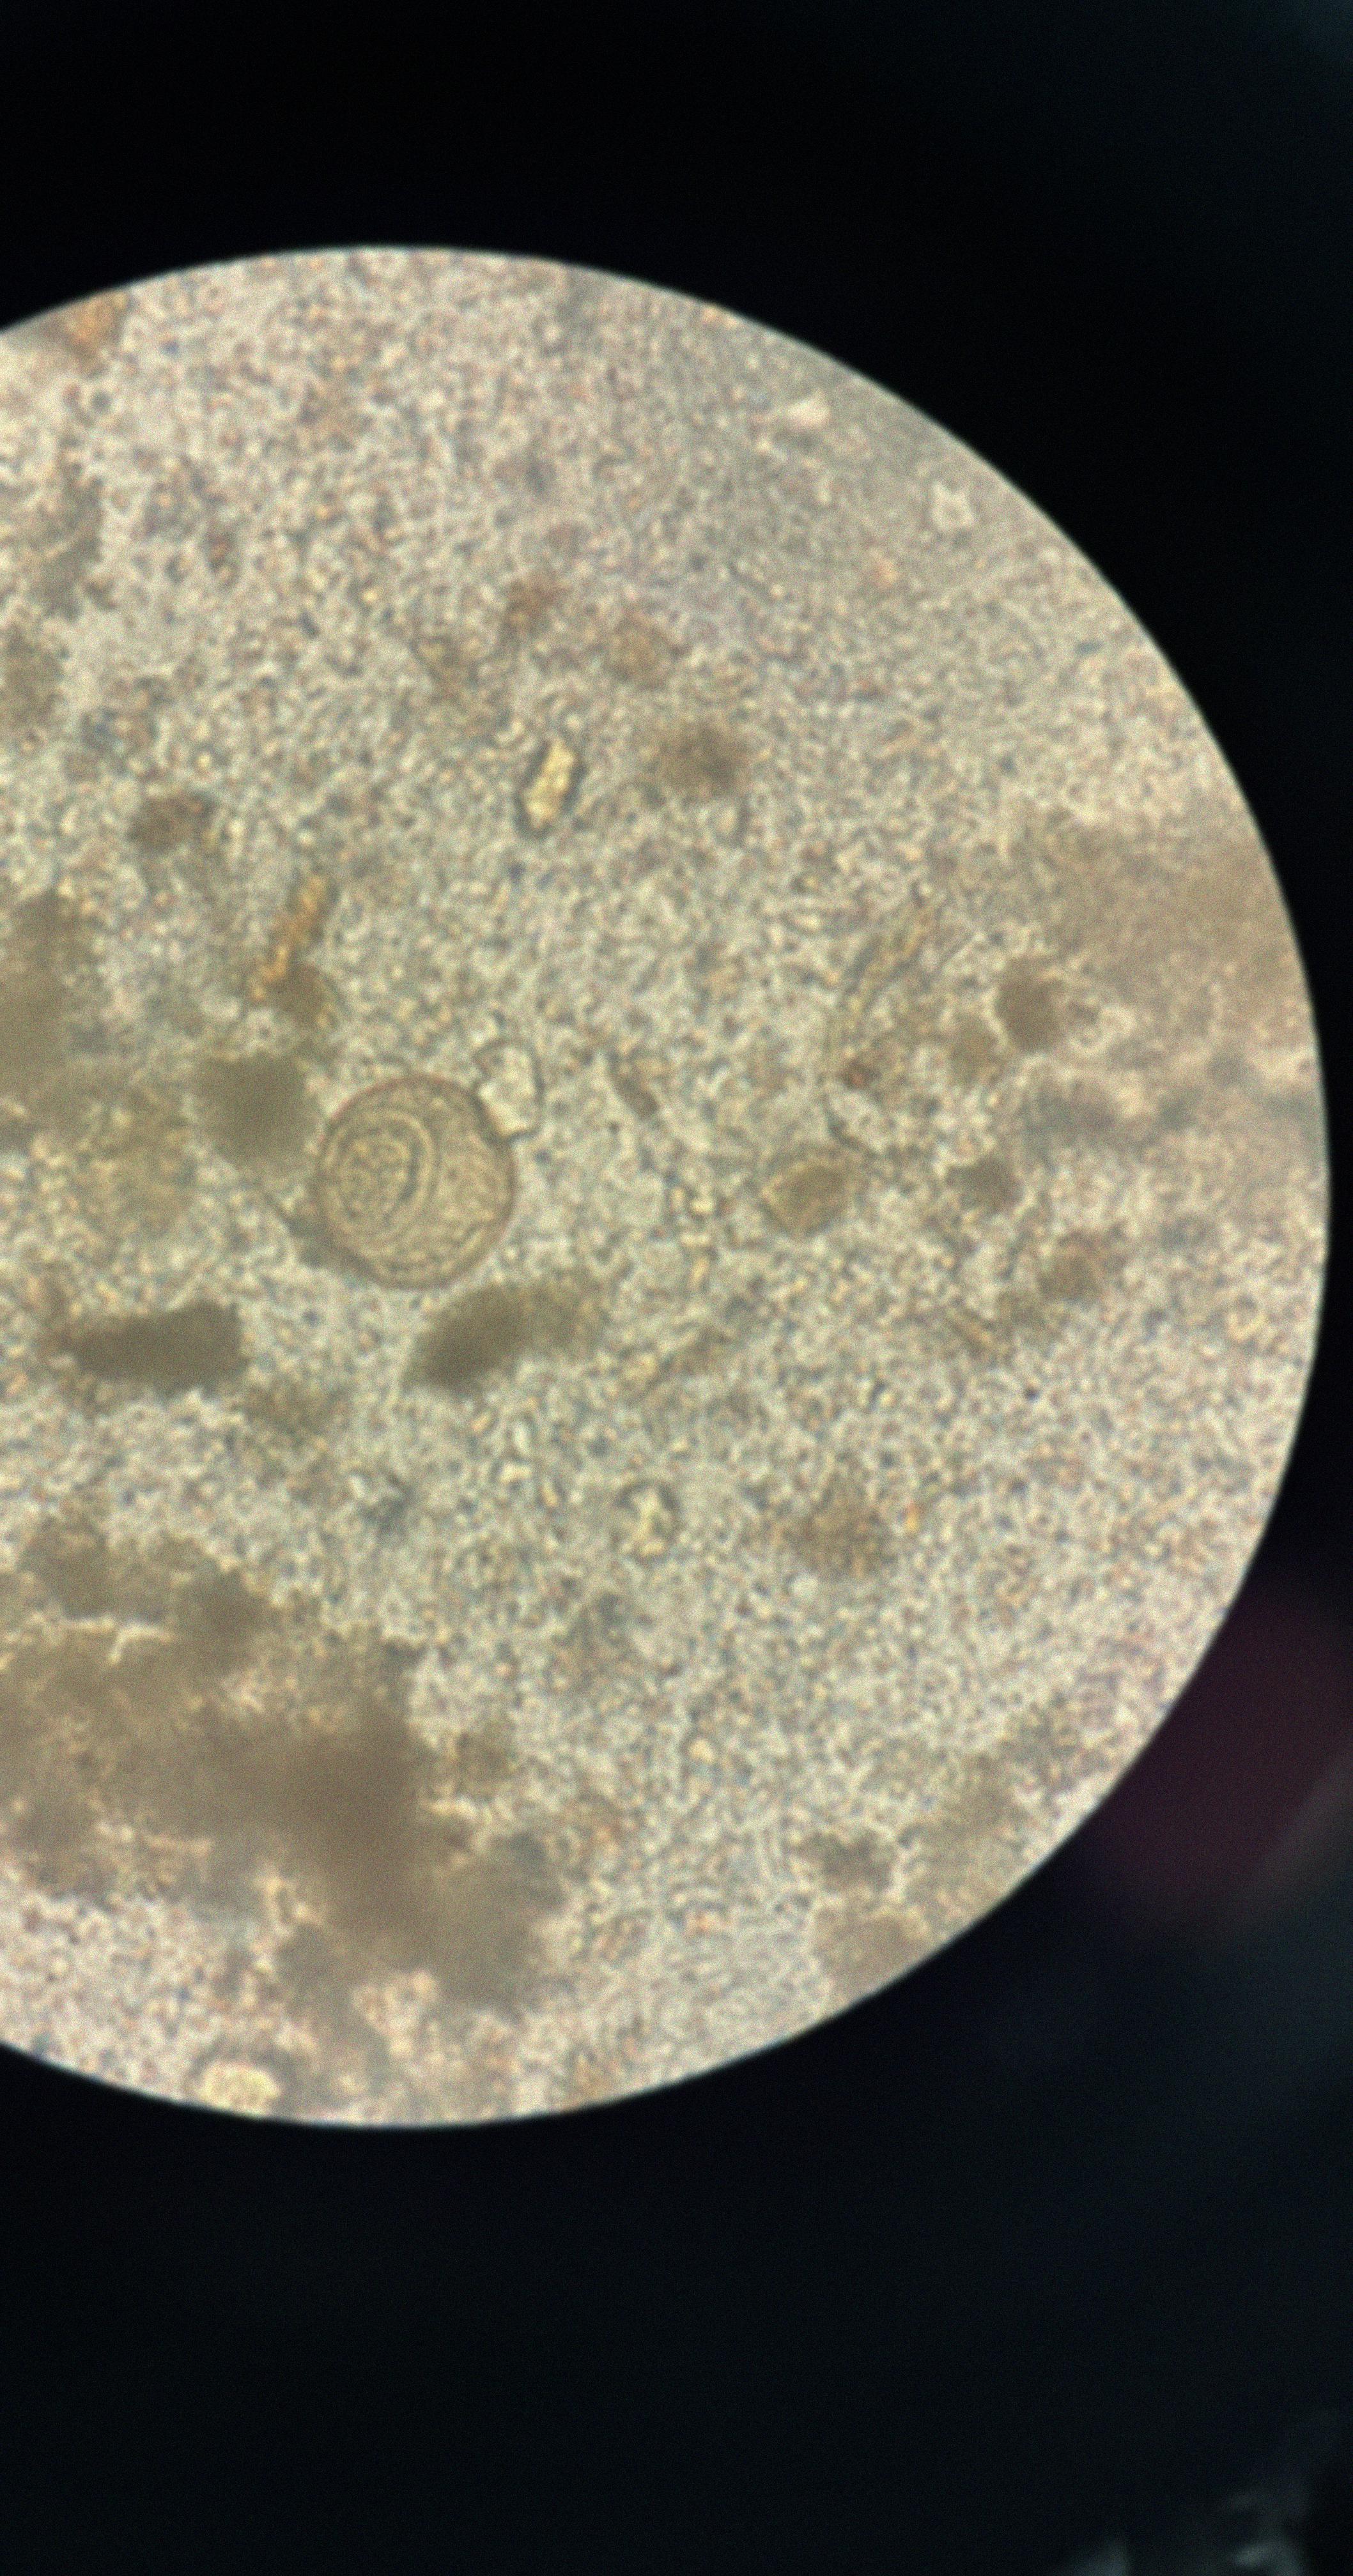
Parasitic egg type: Hymenolepis diminuta